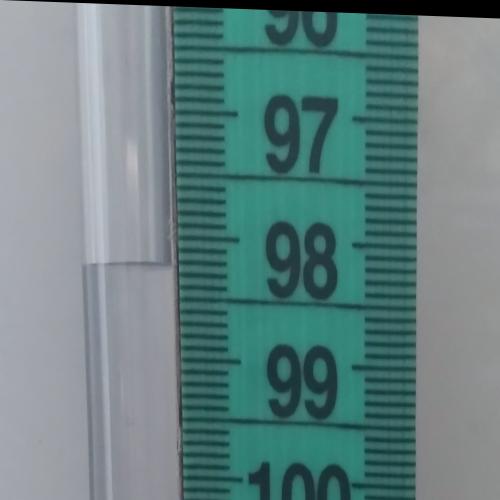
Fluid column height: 98.2 cm